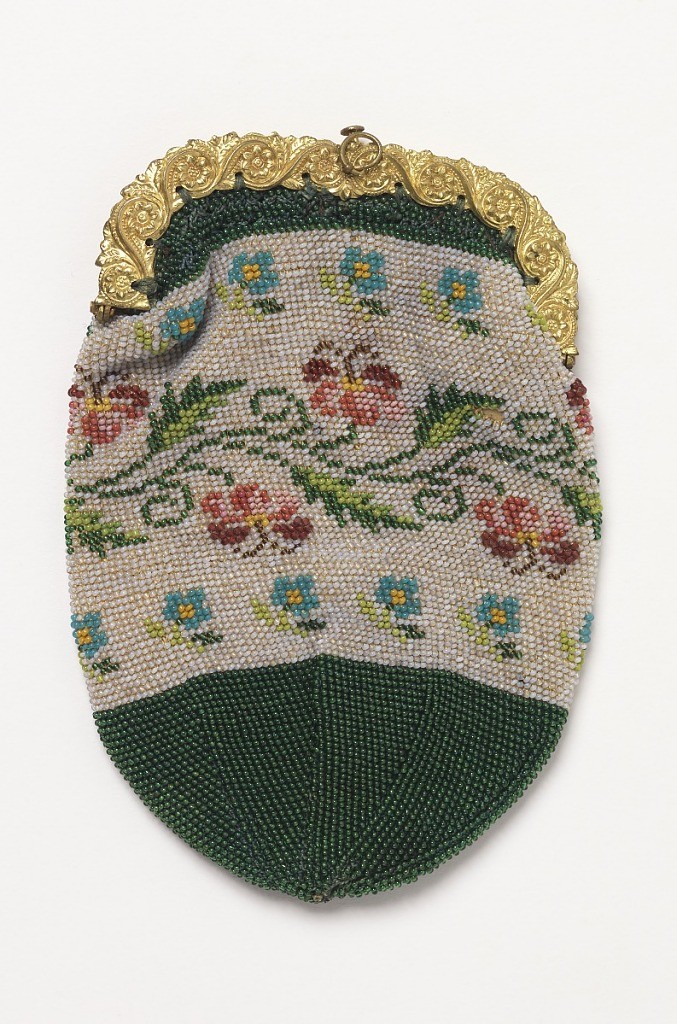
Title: Bag (tobacco pouch)
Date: early 19th century
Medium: glass beads, metal frame Technique: beaded knitting
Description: Green ground with white band containing a stylized flowering vine in pinks and greens, flanked by rows of blue forget-me-nots.